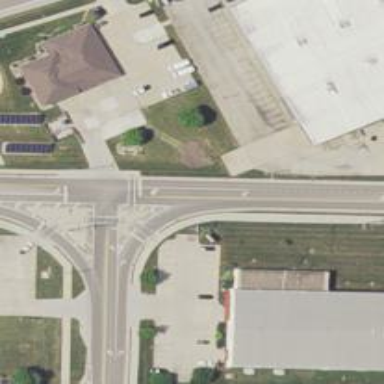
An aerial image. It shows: Solid crossing edge road marking.